Interaction volume radius: 5 \u00c5
Interaction volume height: 20 \u00c5
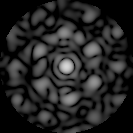
Disorder parameter: 0.6397